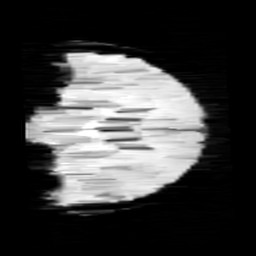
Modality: minIP
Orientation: coronal
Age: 13
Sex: female
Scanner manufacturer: siemens
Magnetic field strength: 3 T
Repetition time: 0.027 s
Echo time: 0.02 s